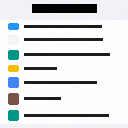
Screen state: on